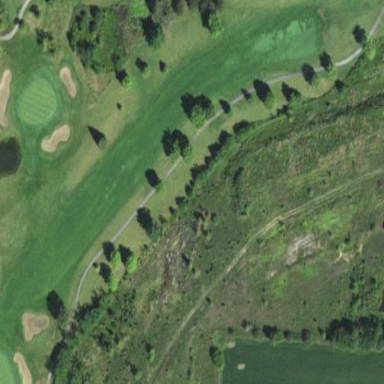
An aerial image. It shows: Golf fairway surrounded by grass.